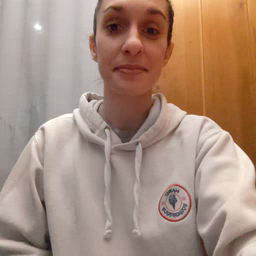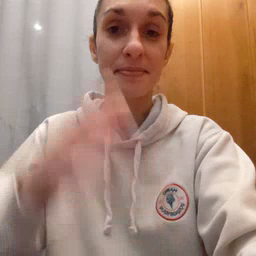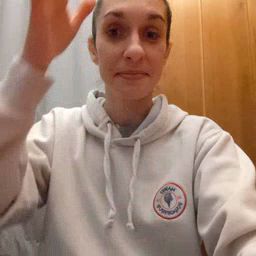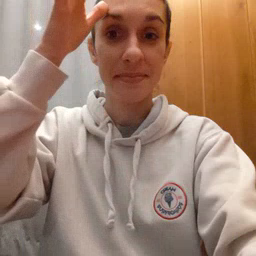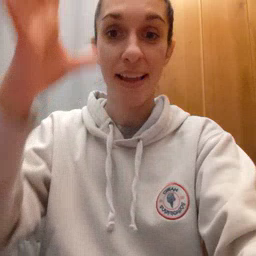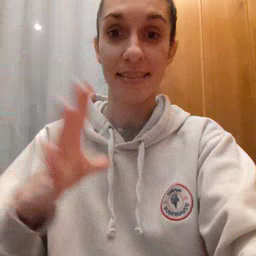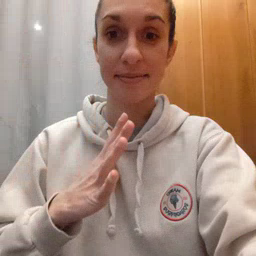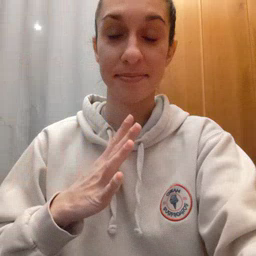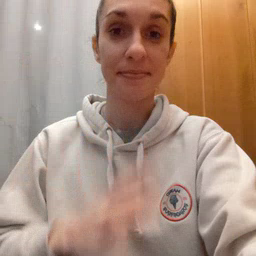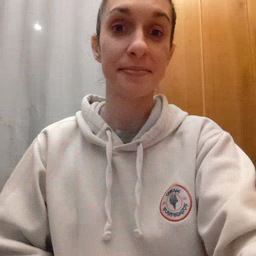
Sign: man